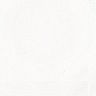
Metastatic tissue present: yes